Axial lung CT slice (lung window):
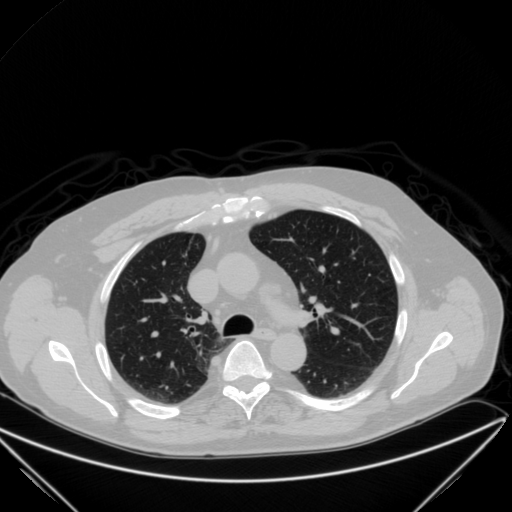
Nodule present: no